Interaction volume radius: 5 \u00c5
Interaction volume height: 35 \u00c5
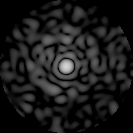
Disorder parameter: 0.8329